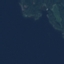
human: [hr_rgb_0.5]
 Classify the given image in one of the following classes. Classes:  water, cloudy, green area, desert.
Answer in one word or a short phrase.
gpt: water